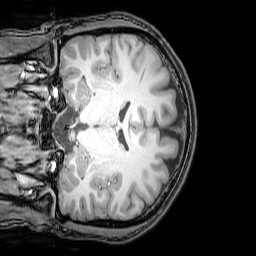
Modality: T1w
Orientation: coronal
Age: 22
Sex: male
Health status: healthy
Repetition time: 0.081 s
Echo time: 0.037 s